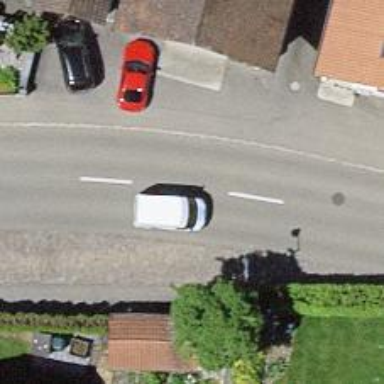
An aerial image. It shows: Bus stop with designated stop position for public transport.